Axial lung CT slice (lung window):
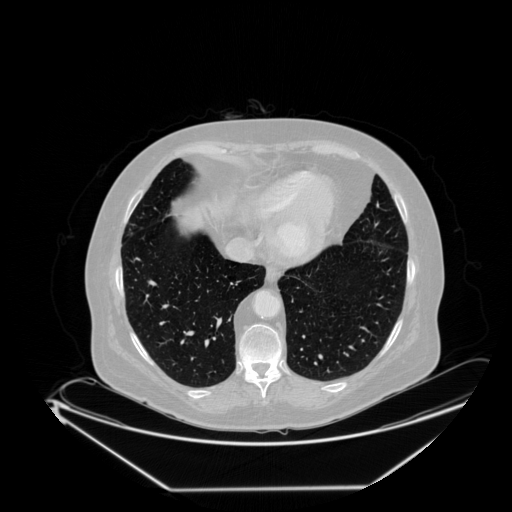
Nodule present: no